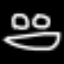
Label: frog